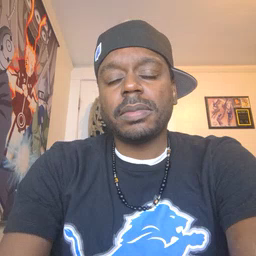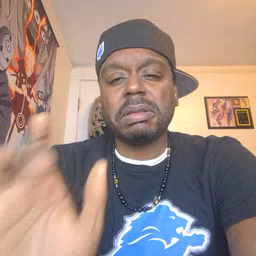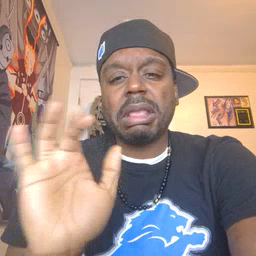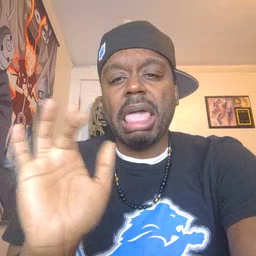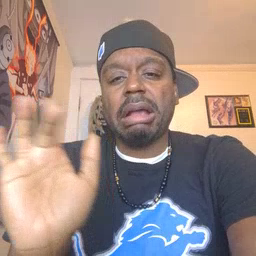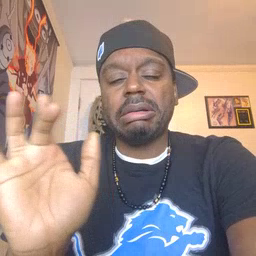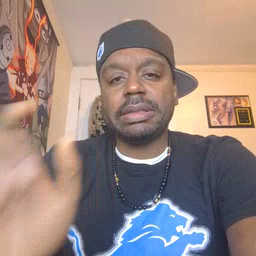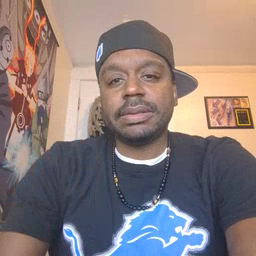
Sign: yucky